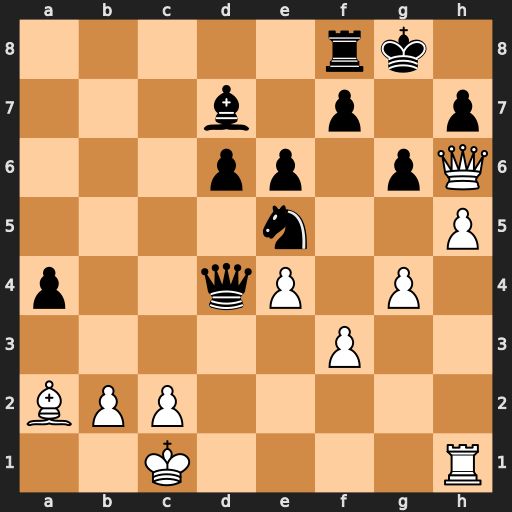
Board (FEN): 5rk1/3b1p1p/3pp1pQ/4n2P/p2qP1P1/5P2/BPP5/2K4R
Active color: w
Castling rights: -
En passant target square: -
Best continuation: hxg6 Nd3+ cxd3